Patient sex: M
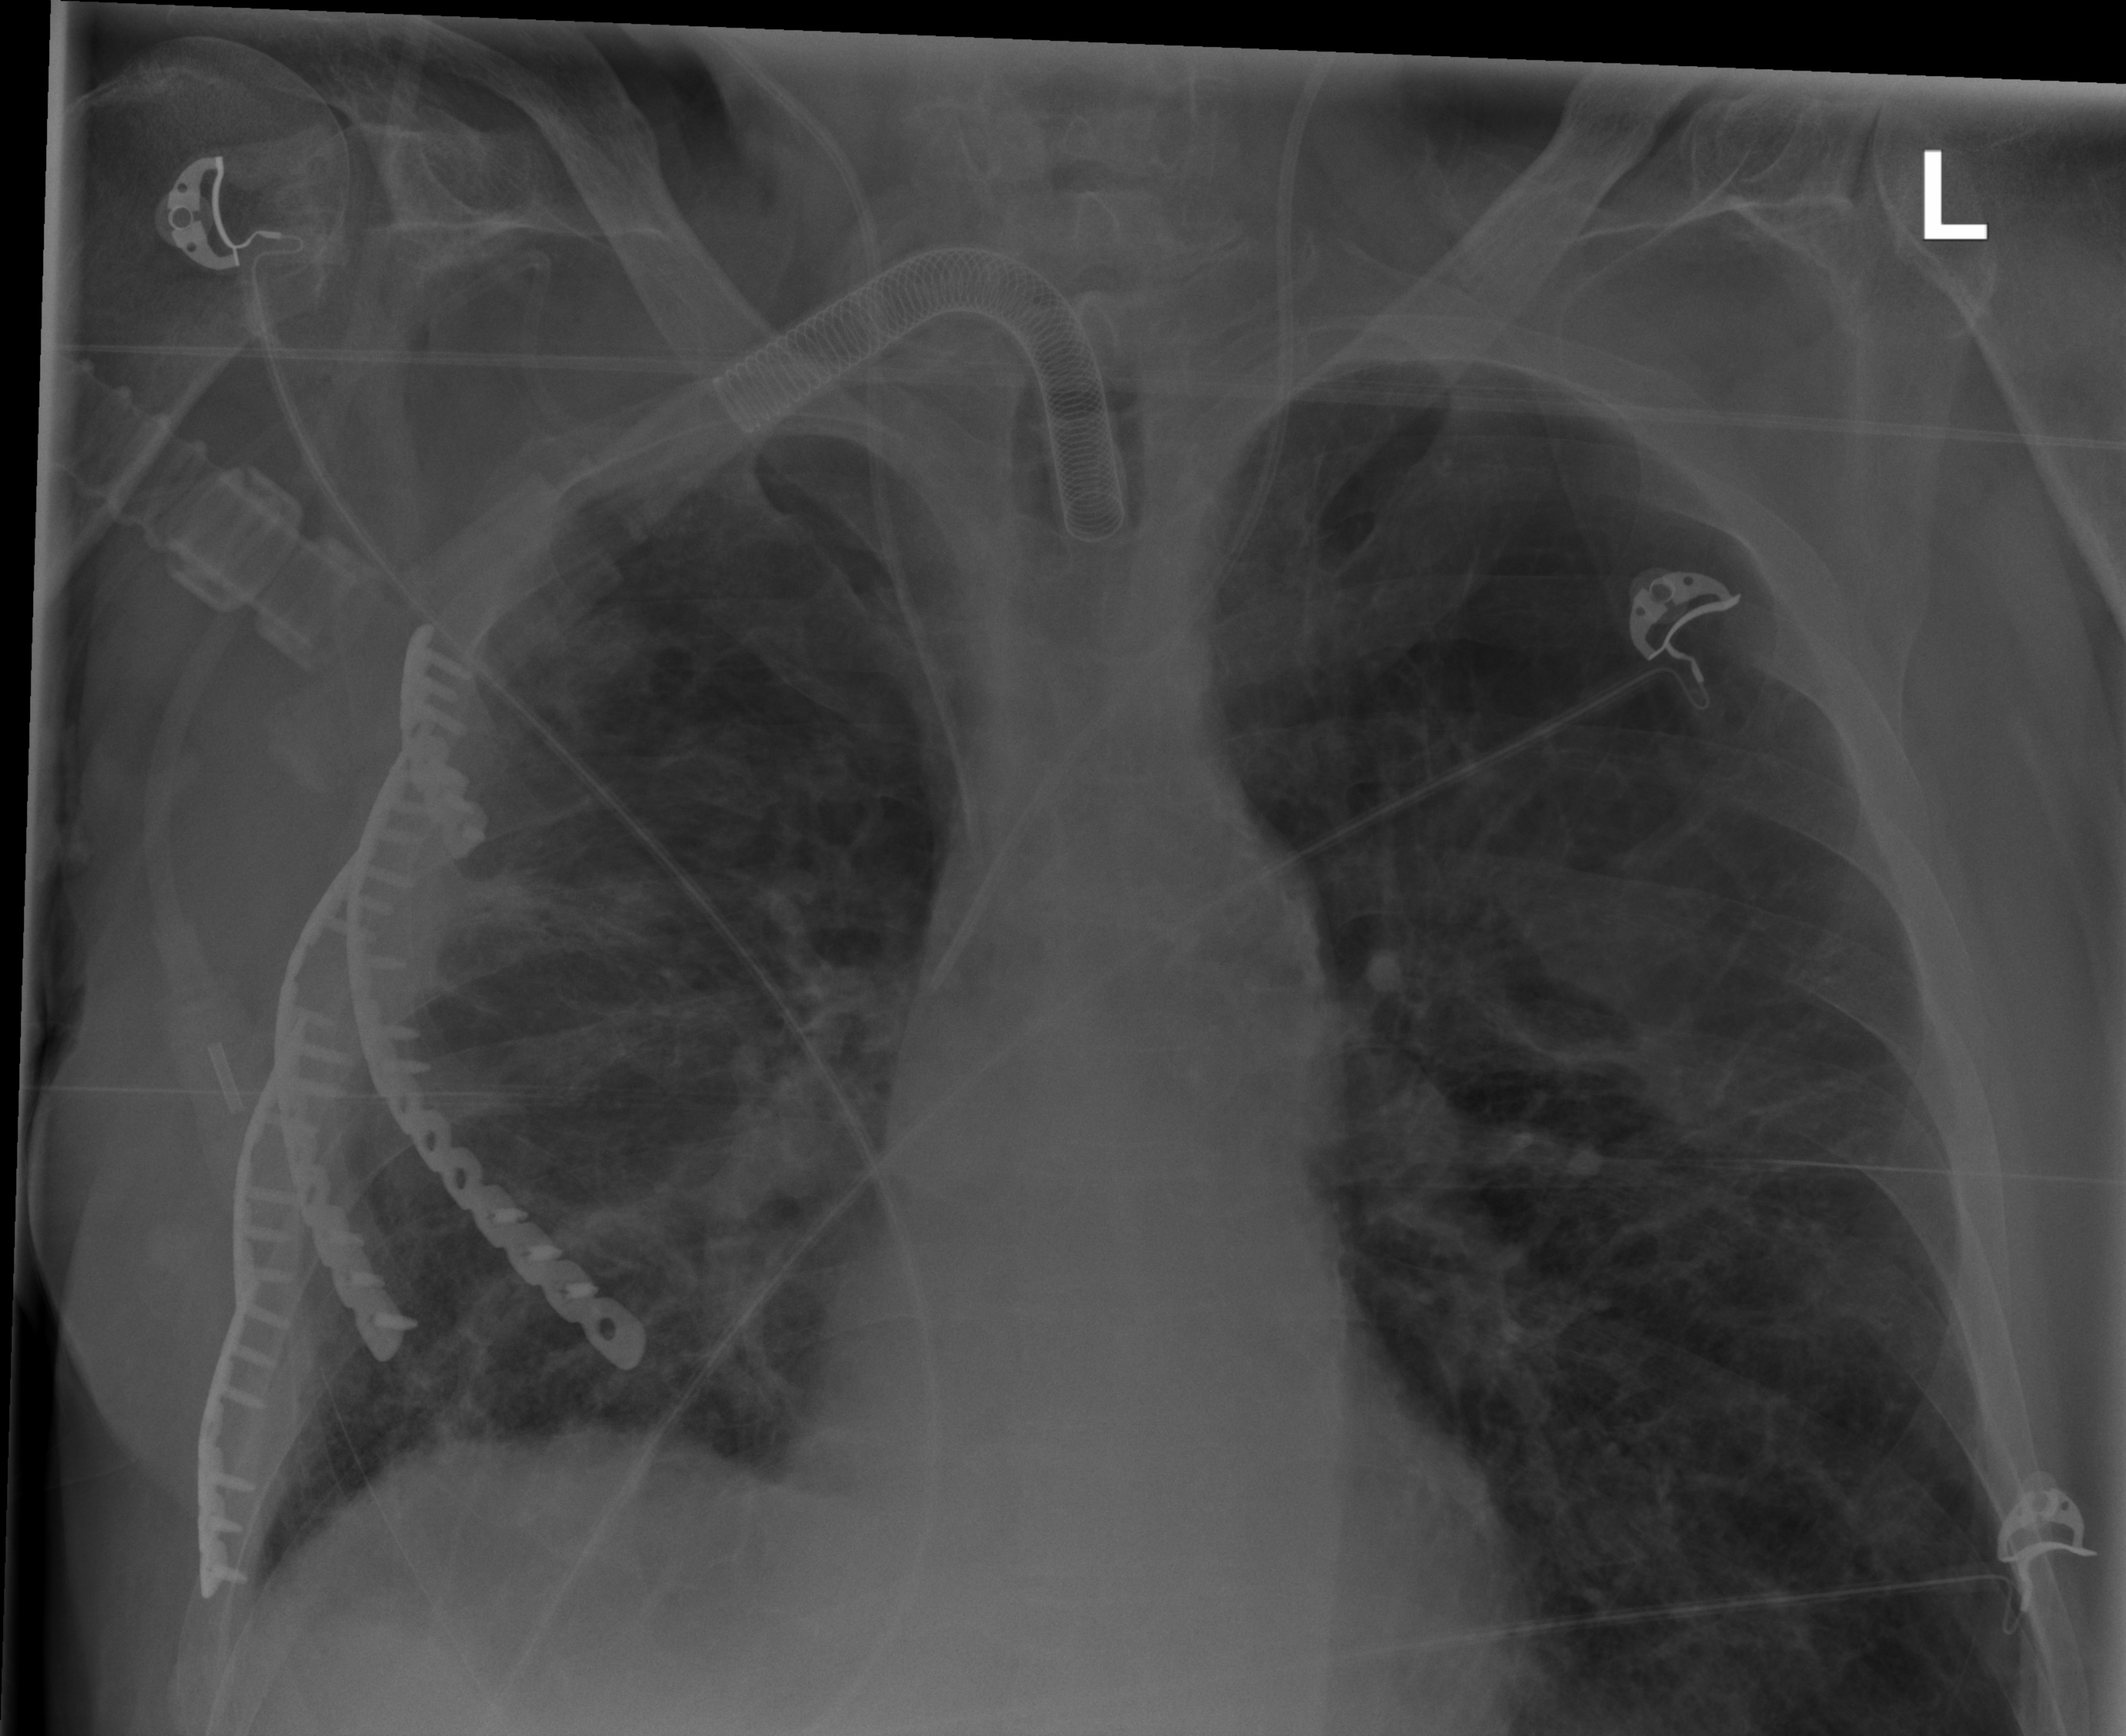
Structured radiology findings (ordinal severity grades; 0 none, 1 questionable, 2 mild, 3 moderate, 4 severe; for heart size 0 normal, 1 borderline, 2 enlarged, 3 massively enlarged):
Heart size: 0
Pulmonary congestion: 0
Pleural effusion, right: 1
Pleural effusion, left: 0
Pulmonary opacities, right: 2
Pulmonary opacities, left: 2
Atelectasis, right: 3
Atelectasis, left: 2